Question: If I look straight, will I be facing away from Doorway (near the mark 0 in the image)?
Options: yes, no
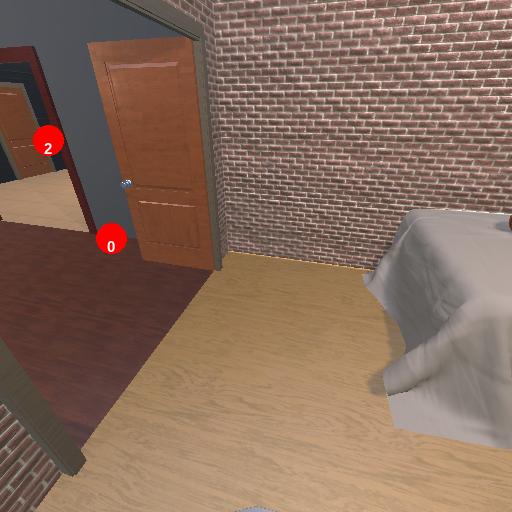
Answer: yes